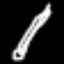
Label: pencil